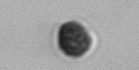
Label: Dinophyceae